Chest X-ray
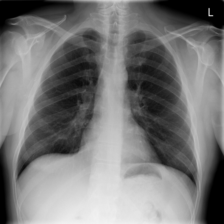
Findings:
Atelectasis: negative
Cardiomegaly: negative
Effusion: negative
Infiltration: negative
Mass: negative
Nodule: negative
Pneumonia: negative
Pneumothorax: negative
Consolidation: negative
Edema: negative
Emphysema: negative
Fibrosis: negative
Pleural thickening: negative
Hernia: negative